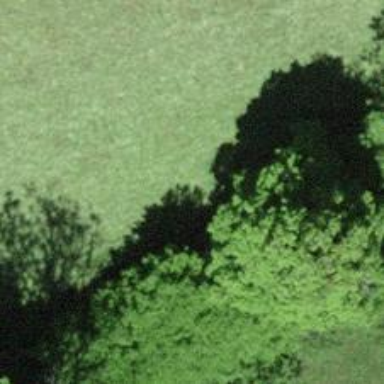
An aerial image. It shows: Agricultural area with broadleaved deciduous trees.